Aerial crown-view tile of a tropical tree (Barro Colorado Island, Panama), acquired 20250818:
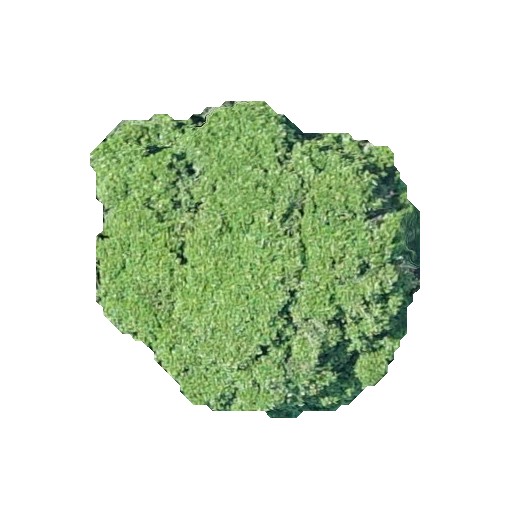
Species: Prioria copaifera
GBIF accepted scientific name: Prioria copaifera
Crown area: 116.219 m²